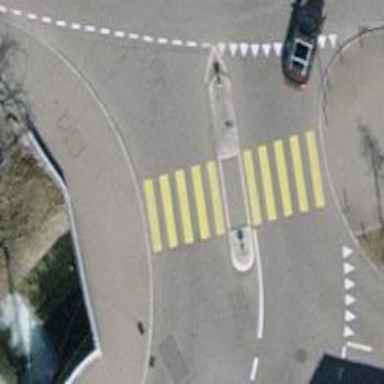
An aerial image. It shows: Kerb serving as barrier.